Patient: sex M, age 34
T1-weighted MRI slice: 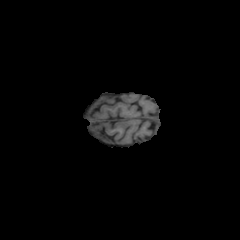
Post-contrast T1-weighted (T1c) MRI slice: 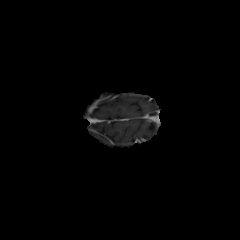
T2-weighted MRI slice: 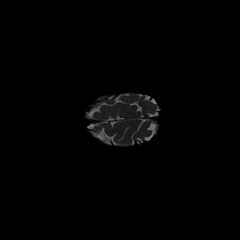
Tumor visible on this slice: no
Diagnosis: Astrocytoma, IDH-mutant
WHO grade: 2